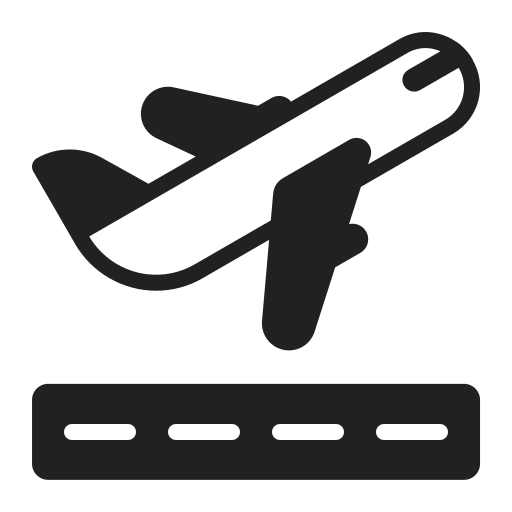
airplane departure high contrast